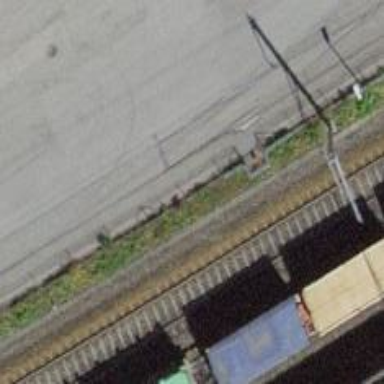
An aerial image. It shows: Railway switch.